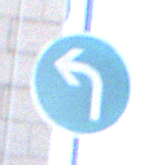
Verkehrszeichen: VorgeschriebeneFahrtrichtungLinks
Umgebung: Outdoor, Urban
Tageszeit: SunriseSunset
Wetter: Clear
Licht: Natural
Jahreszeit: NotSpecified
Kontrast: MediumContrast